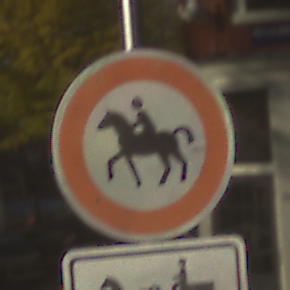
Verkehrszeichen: VerbotReiter
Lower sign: MehrspurigeFahrzeugeFrei9
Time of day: SunriseSunset
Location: Outdoor (Urban)
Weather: PartlyCloudy
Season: Autumn
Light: Natural